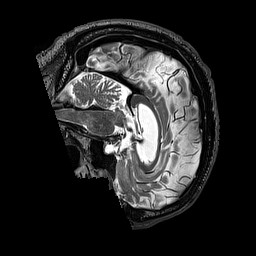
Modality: T2w
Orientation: sagittal
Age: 71
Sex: male
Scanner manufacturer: siemens
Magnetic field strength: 3 T
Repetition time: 3.2 s
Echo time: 0.567 s